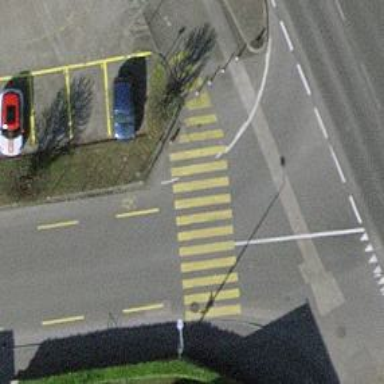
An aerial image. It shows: Marked crossing on asphalt footway.